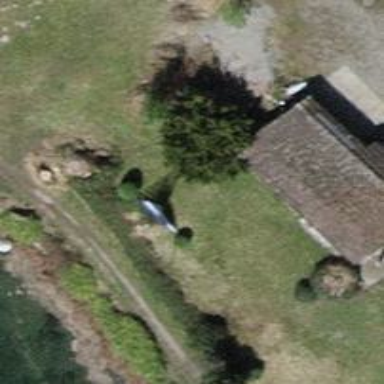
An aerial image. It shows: Detached building.